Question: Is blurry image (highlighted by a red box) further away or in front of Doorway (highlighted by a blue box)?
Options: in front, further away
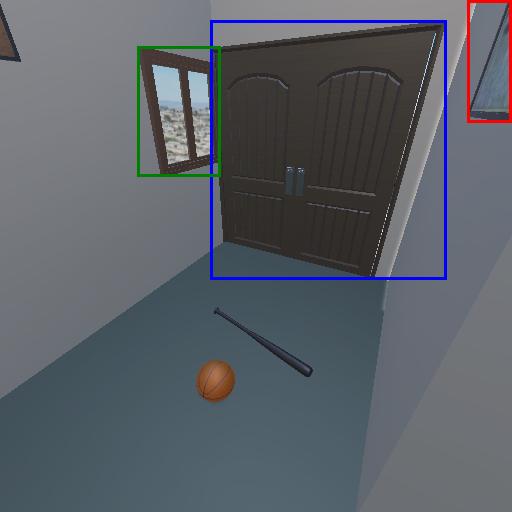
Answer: in front